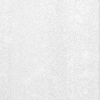
Atmospheric dust classification: dusty